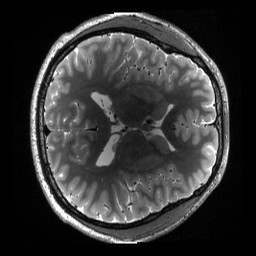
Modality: T2w
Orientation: axial
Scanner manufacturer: siemens
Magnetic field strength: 3 T
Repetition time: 3.2 s
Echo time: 0.563 s